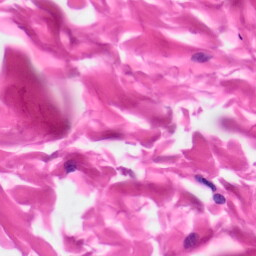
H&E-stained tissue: Skin